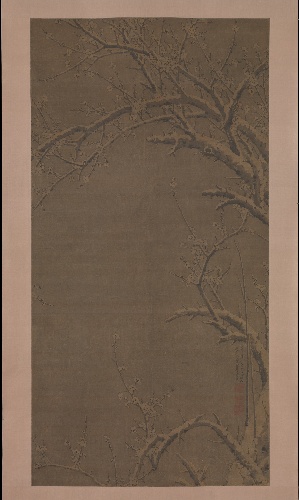
Title: 明   徐敬   嵗寒清白圖   軸|The Pure Whiteness of Winter
Artist: Xu Jing
Artist bio: Chinese, active first half 15th century
Date: dated 1441
Object type: Hanging scroll
Classification: Paintings
Medium: Hanging scroll; ink on silk
Culture: China
Period: Ming dynasty (1368–1644)
Dimensions: Image: 58 7/8 x 30 in. (149.5 x 76.2 cm)
Overall with mounting: 107 3/4 x 37 1/4 in. (273.7 x 94.6 cm)
Overall with knobs: 107 3/4 x 41 1/4 in. (273.7 x 104.8 cm)
Department: Asian Art
Credit line: Ex coll.: C. C. Wang Family, Edward Elliott Family Collection, Purchase, The Dillon Fund Gift, 1982
Accession year: 1982
Repository: Metropolitan Museum of Art, New York, NY
Tags: Trees|Winter